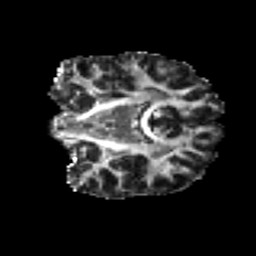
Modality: FA
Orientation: coronal
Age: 23
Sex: female
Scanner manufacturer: ge
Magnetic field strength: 3 T
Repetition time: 7.8 s
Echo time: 0.0606 s